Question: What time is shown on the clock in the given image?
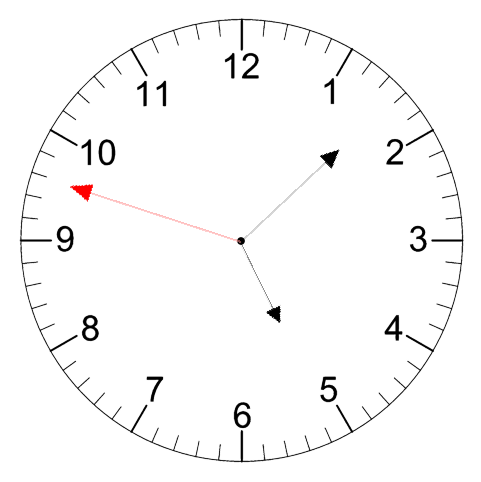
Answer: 05:07:48